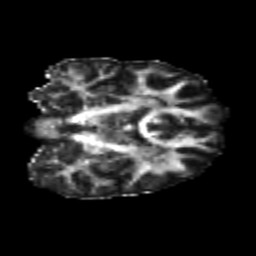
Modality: FA
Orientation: coronal
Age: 24
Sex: female
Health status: healthy
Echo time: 0.074 s